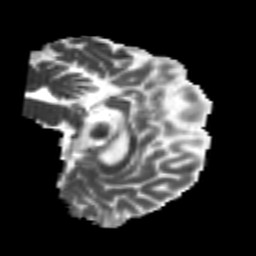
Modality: MD
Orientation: sagittal
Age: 25
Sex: female
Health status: healthy
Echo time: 0.074 s